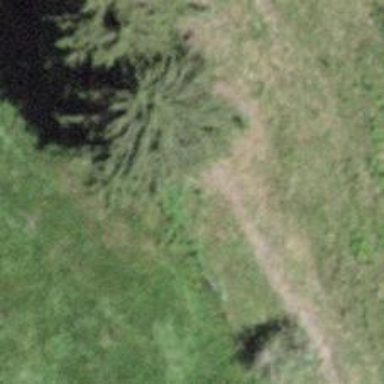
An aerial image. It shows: Single tag "natural: tree."